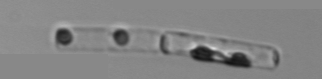
Label: Guinardia_delicatula